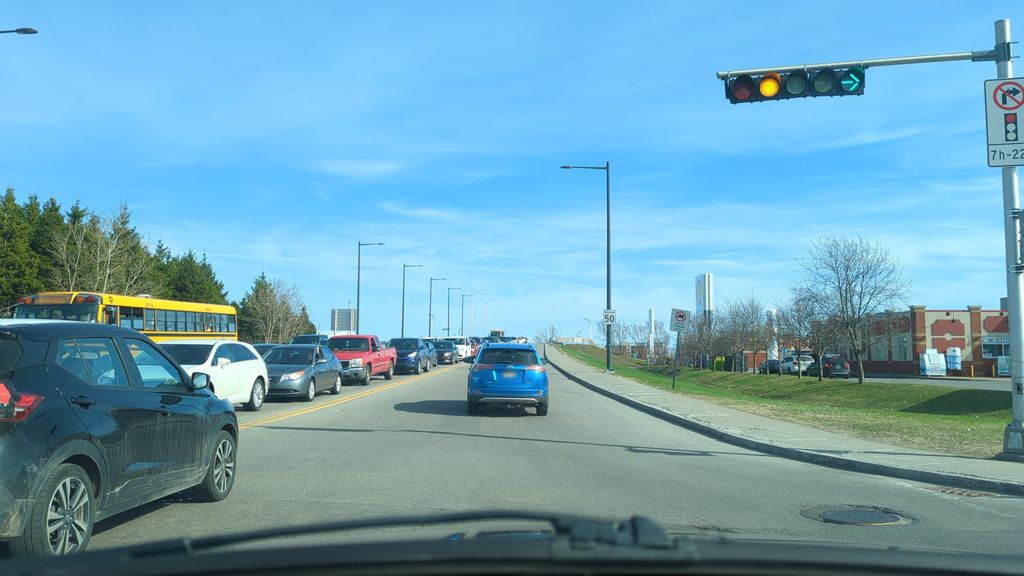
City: quebec_city